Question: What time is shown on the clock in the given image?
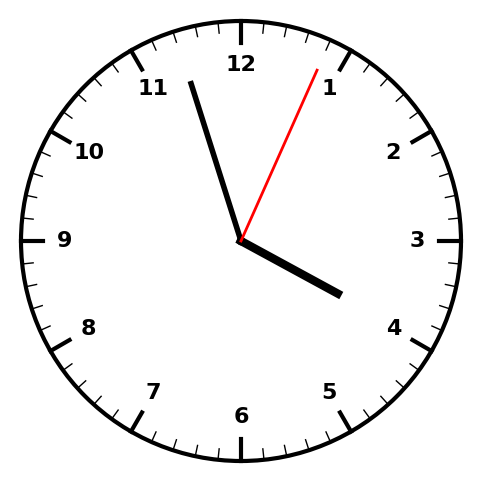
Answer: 03:57:04